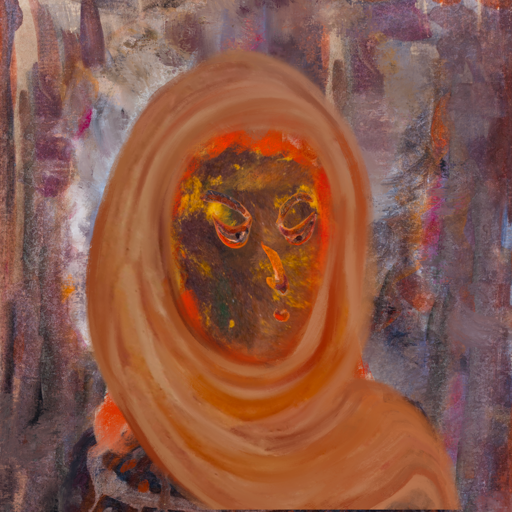
Background: Hypocrite, Head And Neck Side: Comrade, Face Side: Hypocrite, Bust: Hypocrite, Hair Side: Rupkatha, Head Accessory: Pious_Lady_Scarf, Second Necklace: Blank, Necklace: Blank, Baby: Blank